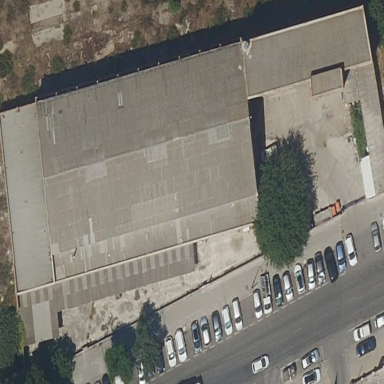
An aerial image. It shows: Industrial building.